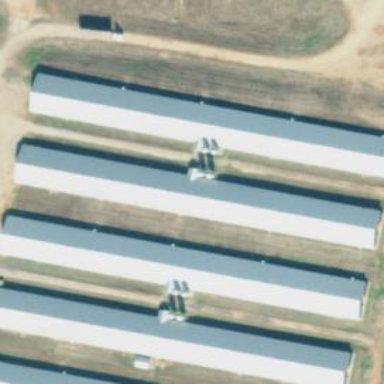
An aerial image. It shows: Poultry house.